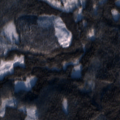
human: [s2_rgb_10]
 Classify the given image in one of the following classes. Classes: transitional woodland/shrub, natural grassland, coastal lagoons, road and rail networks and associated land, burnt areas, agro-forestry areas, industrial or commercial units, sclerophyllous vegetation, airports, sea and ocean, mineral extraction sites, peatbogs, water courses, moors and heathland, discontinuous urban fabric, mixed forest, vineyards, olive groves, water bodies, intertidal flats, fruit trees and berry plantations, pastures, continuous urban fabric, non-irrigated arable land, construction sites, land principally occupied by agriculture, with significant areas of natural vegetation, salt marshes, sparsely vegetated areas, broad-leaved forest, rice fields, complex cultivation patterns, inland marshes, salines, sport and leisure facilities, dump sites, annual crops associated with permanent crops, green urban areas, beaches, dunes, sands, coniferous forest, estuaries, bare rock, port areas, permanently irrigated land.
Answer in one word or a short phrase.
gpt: coniferous forest, mixed forest, transitional woodland/shrub